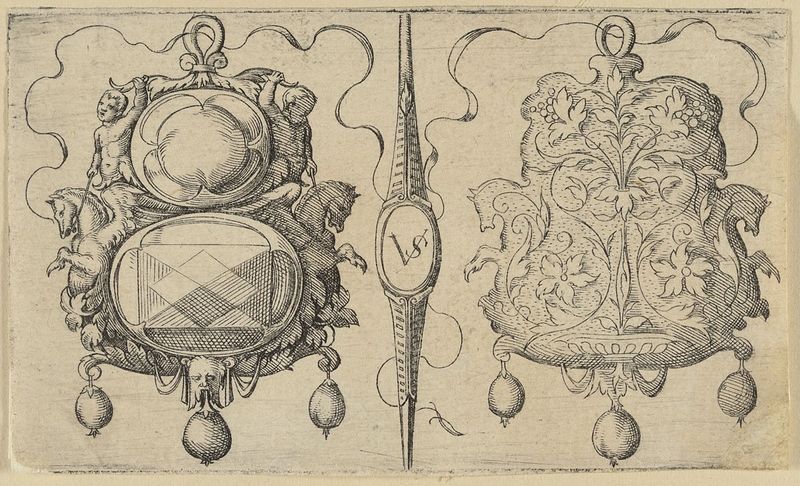
Titel: Vorder- und Rückseite eines Anhängers, Blatt aus einer Folge von Goldschmiedearbeiten
Künstler: Virgil Solis
Standort: Hamburg
Institution: Museum für Kunst und Gewerbe Hamburg
Schlagwörter: schmuck, zeichnung, barock, perle, renaissance, pferd, papier, grafik, graphik, fotografie, photographie, maske, kohle, druckgraphik, druckgrafik, stich, bleistift, kunstgewerbe, putten, kupferstich, kunsthandwerk, amoretten, halbedelsteine, rankenwerk, goldschmiedearbeit, rankenornament, blattdekor, gerippt, juwelen, reproduktionen, industriedesign, druckerzeugnisse, tierornamente, ornamentstich, vorlageblätter